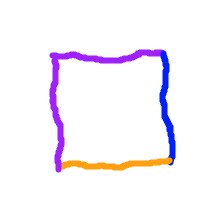
Shape: square